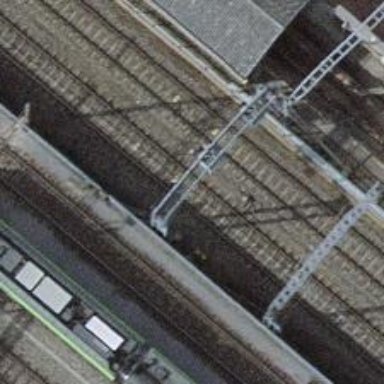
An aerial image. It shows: Railway signal.